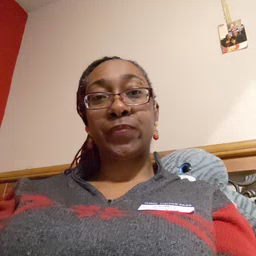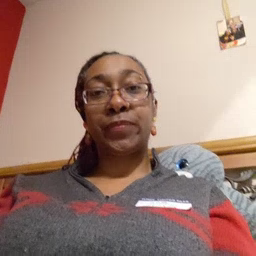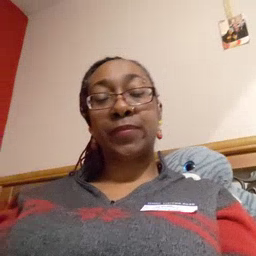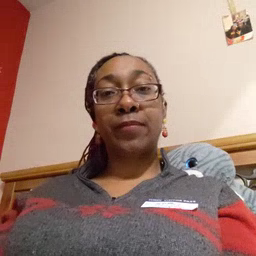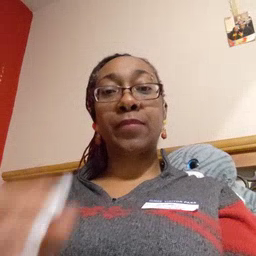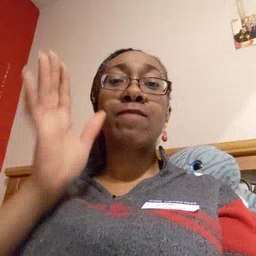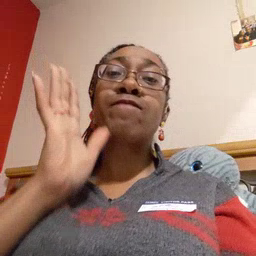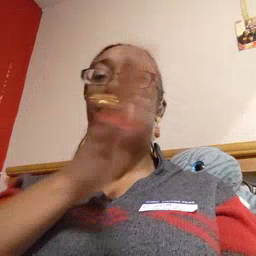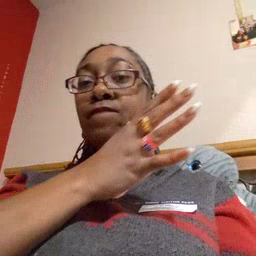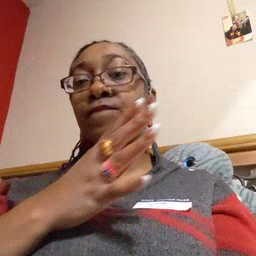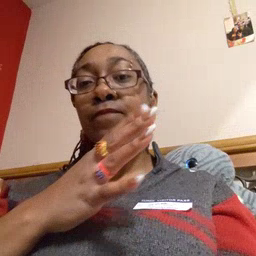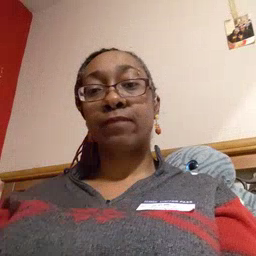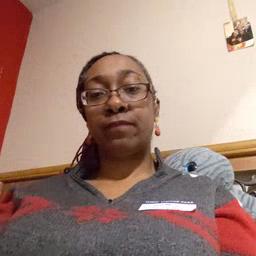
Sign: farm